Field crop: tomato
Growth stage: 2
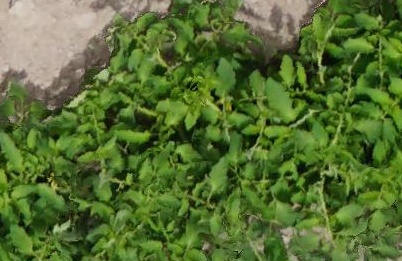
Species: tomato